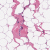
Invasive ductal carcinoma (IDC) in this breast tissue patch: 0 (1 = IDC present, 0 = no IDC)